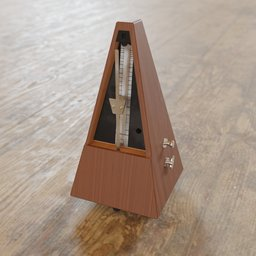
Label: tools